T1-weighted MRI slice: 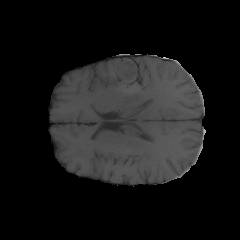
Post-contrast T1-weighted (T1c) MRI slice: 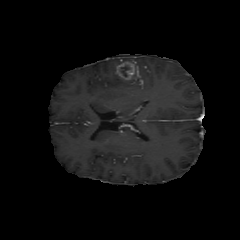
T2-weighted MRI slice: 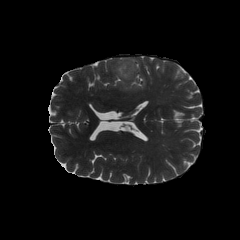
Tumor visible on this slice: yes